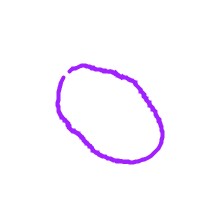
Shape: circle